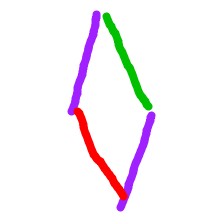
Shape: rhombus